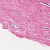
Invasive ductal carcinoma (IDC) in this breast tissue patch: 0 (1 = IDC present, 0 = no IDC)